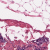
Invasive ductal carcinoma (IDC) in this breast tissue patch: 0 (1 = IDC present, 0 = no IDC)